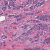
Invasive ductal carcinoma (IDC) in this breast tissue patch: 1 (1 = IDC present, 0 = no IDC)